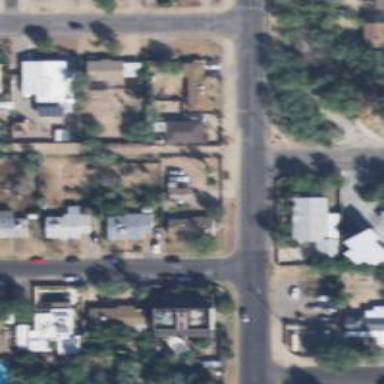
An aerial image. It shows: Alley classified as service road.